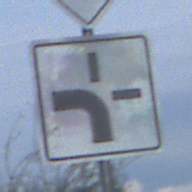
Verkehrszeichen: VerlaufVorfahrtsstrasse1
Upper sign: Vorfahrtsstrasse
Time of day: MorningAfternoon
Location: Outdoor (Nature)
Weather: PartlyCloudy
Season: NotSpecified
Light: Natural